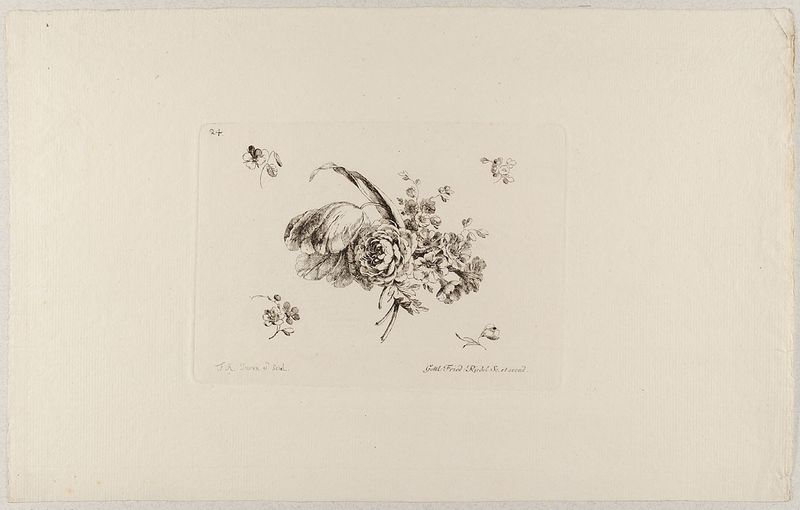
Titel: Ein Blumenstrauß, Blatt 24 aus der Folge 'VI. Cahier de Fleurs Inventes Dessines et Gravees par F. Kirschner au Fosser'
Künstler: Friedrich Kirschner
Standort: Hamburg
Institution: Museum für Kunst und Gewerbe Hamburg
Schlagwörter: blumen, grafik, graphik, fotografie, photographie, druckgraphik, druckgrafik, radierung, gebinde, schnittblumen, reproduktionen, druckerzeugnisse, blüte, blumenstrauß, ornamentstich, vorlageblätter